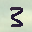
Label: 3